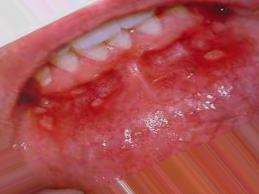
Condition: Mouth Ulcer